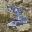
Label: 3